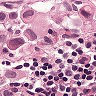
Metastatic tissue present: yes